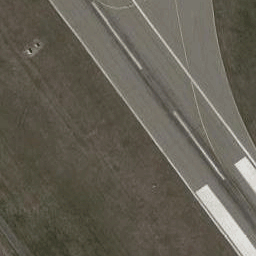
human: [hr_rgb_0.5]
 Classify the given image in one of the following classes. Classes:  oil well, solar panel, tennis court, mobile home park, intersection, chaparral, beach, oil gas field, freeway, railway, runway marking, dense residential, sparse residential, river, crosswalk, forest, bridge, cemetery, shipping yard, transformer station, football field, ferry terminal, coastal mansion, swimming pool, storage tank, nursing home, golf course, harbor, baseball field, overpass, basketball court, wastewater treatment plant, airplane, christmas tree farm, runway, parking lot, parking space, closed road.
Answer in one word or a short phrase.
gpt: runway